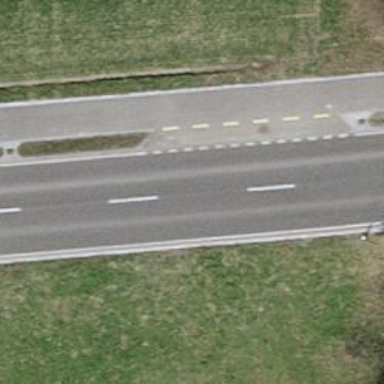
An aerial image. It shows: Cycleway.